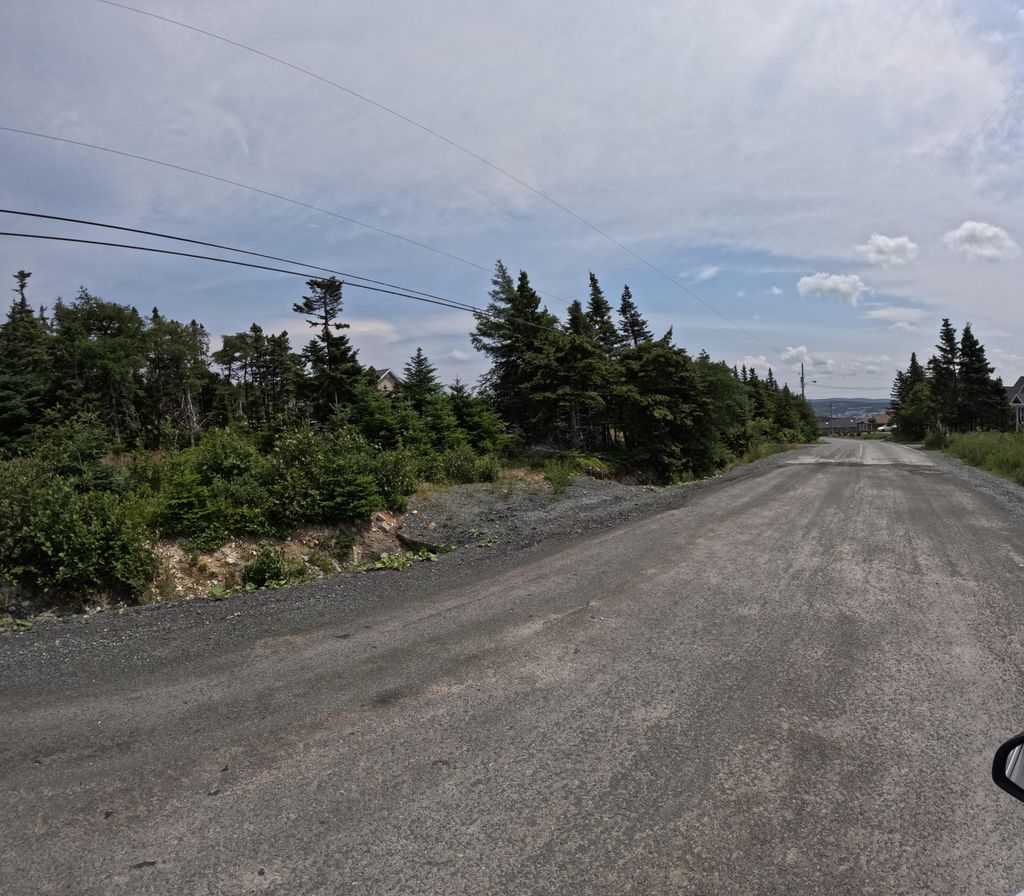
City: st_johns